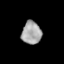
Tissue: lung
Cell type: Epithelial cells
Senescence score: 0.1924
Nuclear area (px): 434
Mean DAPI intensity: 165.055